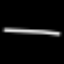
Label: line